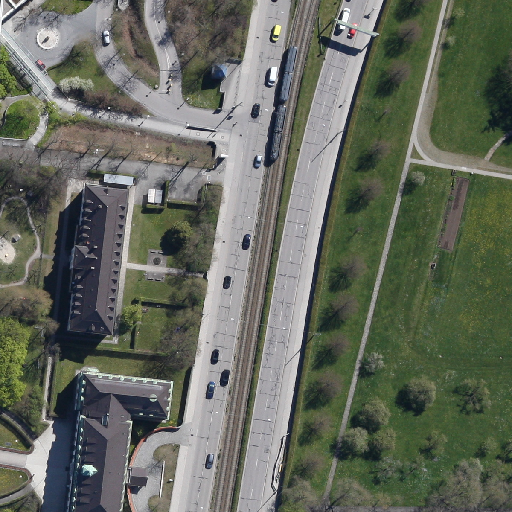
Referring expression: impervious surface